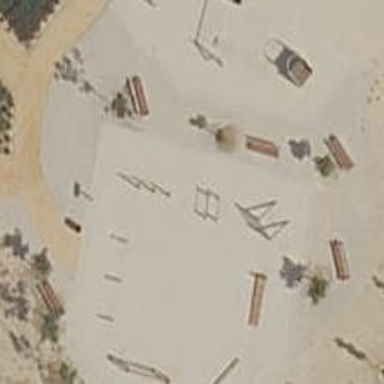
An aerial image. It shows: Playground area for leisure activities on the land.